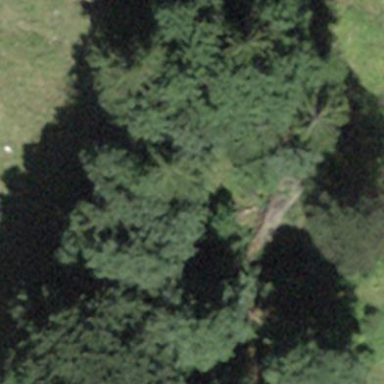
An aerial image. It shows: Forest area.